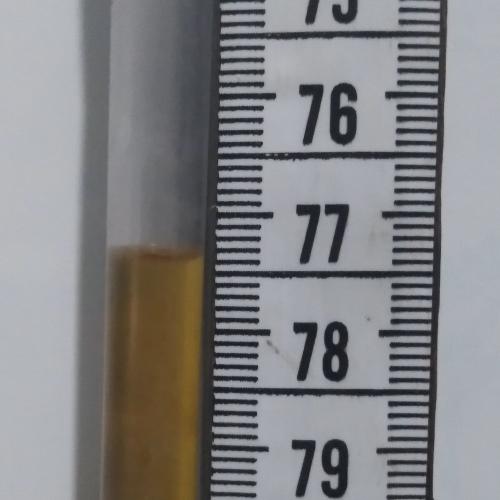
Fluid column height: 77.3 cm